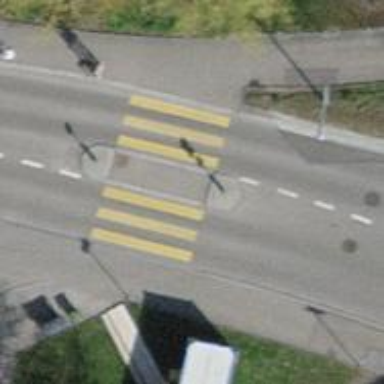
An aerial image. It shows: Paved footway with crossing.